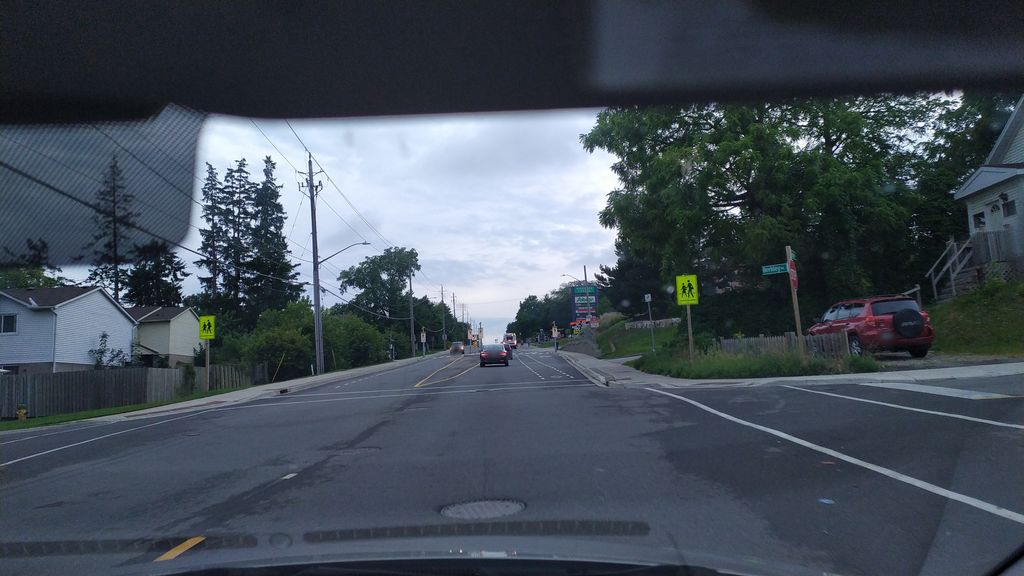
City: kitchener-waterloo